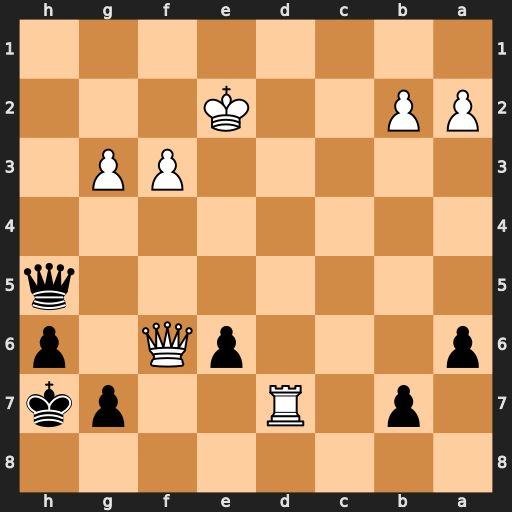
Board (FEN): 8/1p1R2pk/p3pQ1p/7q/8/5PP1/PP2K3/8
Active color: b
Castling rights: -
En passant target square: -
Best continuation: Qb5+ Ke3 Qxd7